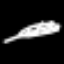
Label: leaf